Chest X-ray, AP view. Patient: 59 years old, sex M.
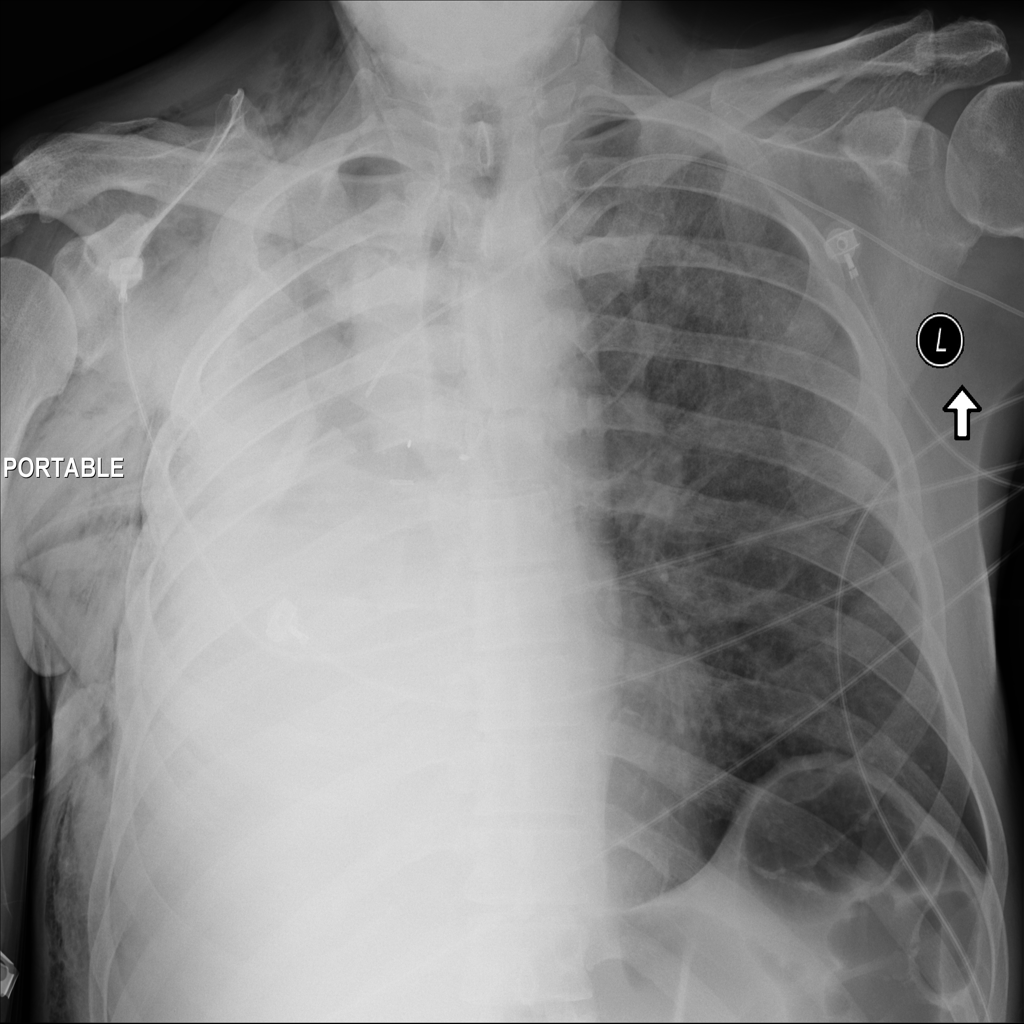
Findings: Infiltration